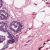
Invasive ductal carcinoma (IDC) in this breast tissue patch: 0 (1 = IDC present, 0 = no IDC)